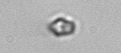
Label: Heterocapsa_rotundata